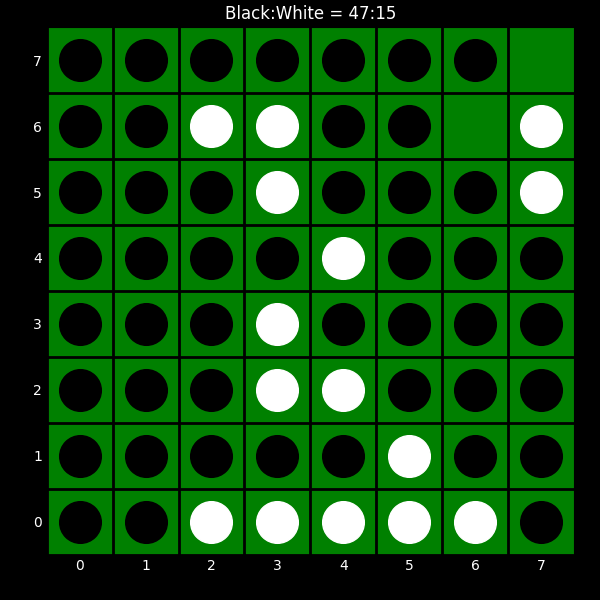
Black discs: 47
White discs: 15